Question: I have a listview on mouse double click i am trying to get the name and path of the item selected, I have written following code but i am getting "System.NullReferenceException" error
'''
public class Listview_data
{
public string name
{
get;
set;
}
public ImageSource Image
{
get;
set;
}
public string path
{
get;
set;
}
};
private void ListView_MouseDClick(object sender, MouseButtonEventArgs e)
{
Listview_data lvd = null;
lvd = DocsListView.SelectedItem as Listview_data;
MessageBox.Show(lvd.name);
}
'''
I have attached screenshot of debugging

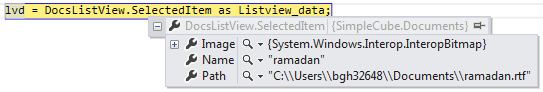
Answer: According to screenshot 'DocsListView.SelectedItem' is of type 'SimpleCube.Documents'
so after this line of code 'lvd' is null
'''
lvd = DocsListView.SelectedItem as Listview_data;
'''
And following line of code throws 'NullReferenceException' when accessing 'lvd.name'
'''
MessageBox.Show(lvd.name)
'''
So fix your bindings first